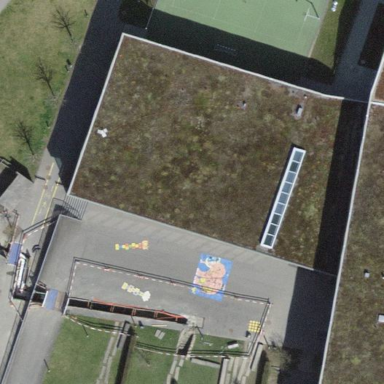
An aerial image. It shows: Flat-roofed building serving as sports center with multiple sports facilities.